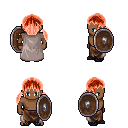
a pixel art fantasy rpg character, male body template, human, dark skin, gray cape, robe skirt, red twin-tailed hairstyle, ghillies, shield, four views (front, back, left, right), 2x2 character sprite sheet, small pixel art, hard edges, no anti-aliasing